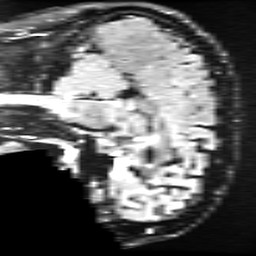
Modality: FLAIR
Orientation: sagittal
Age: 36
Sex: male
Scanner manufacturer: ge
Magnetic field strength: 3 T
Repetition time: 11 s
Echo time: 0.1497 s